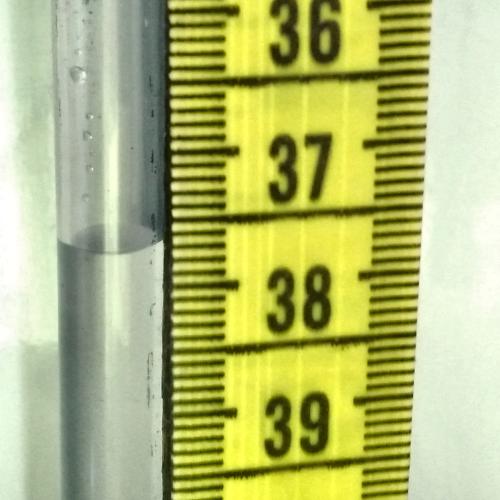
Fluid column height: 37.7 cm